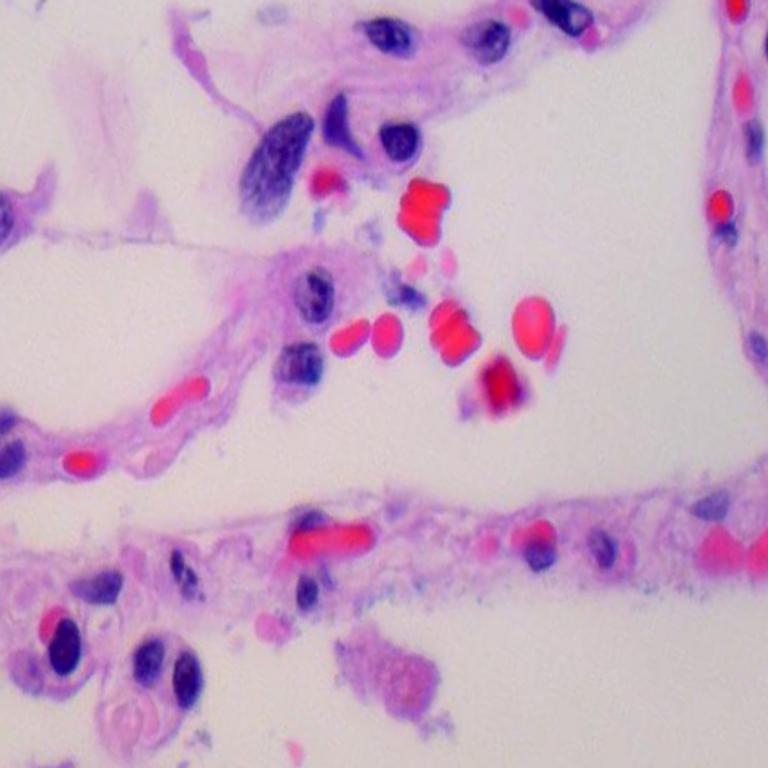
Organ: lung
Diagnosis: benign